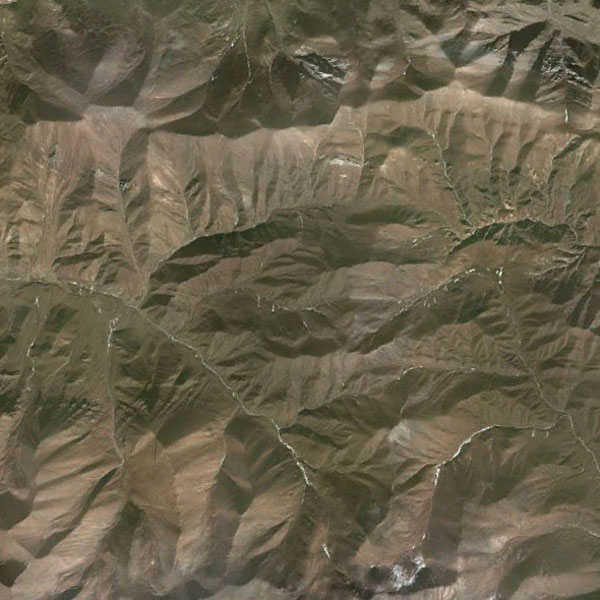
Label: Mountain